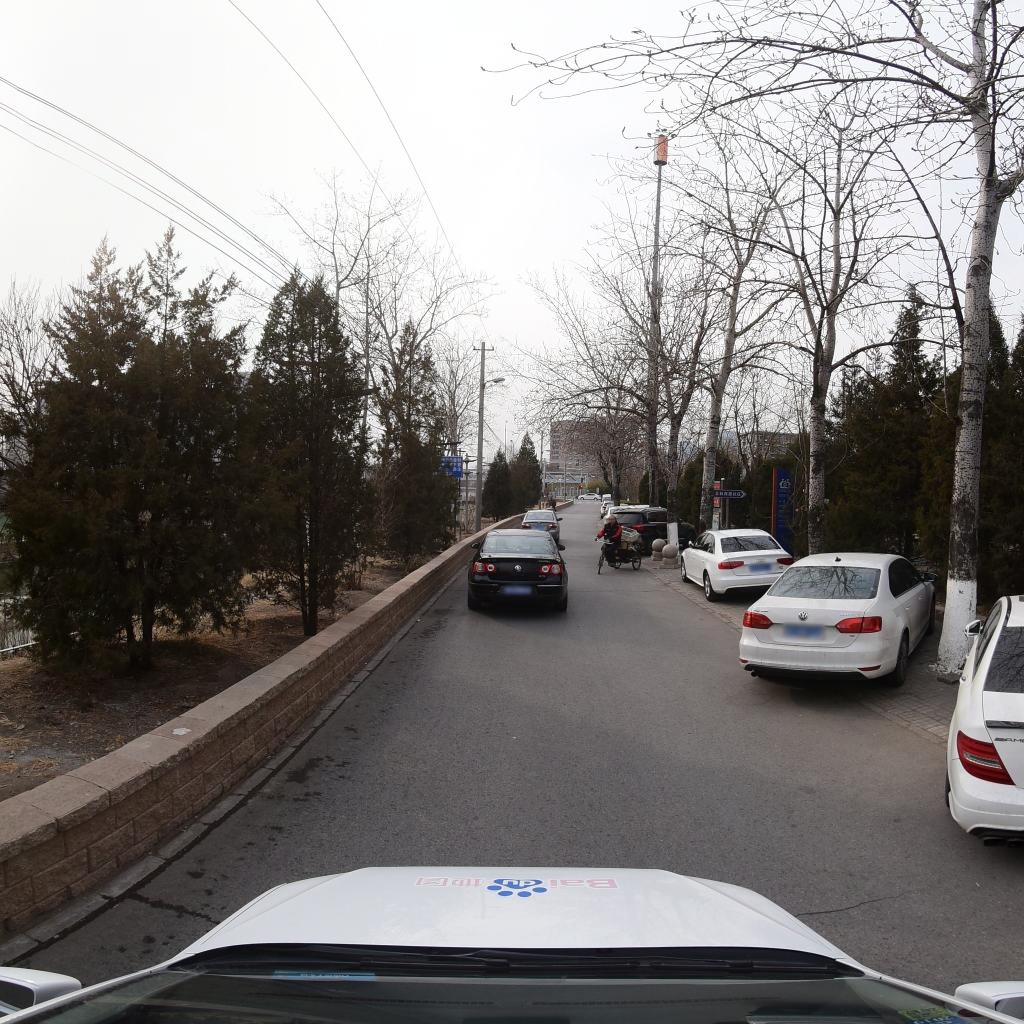
Region: Fengtai
Road damage annotations: transverse crack, transverse crack